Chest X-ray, PA view. Patient: 58 years old, sex F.
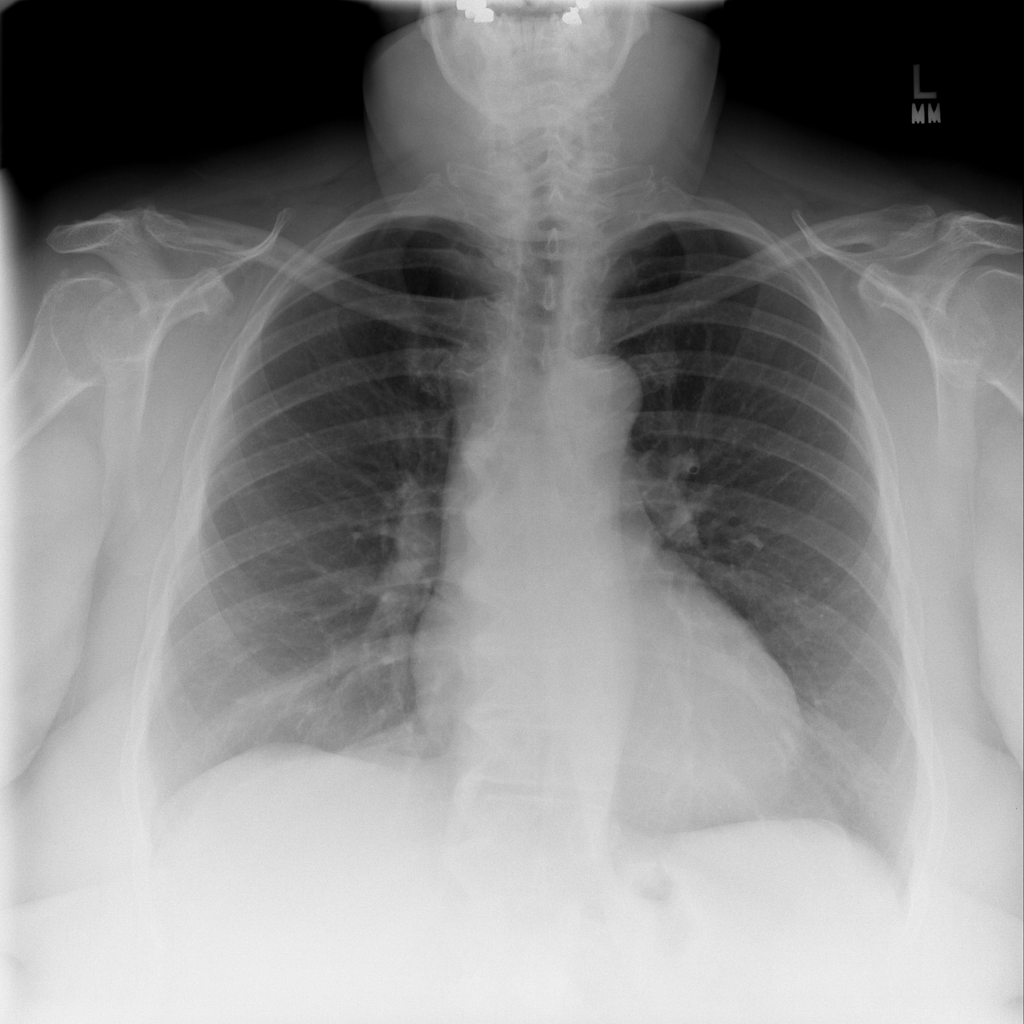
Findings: No Finding